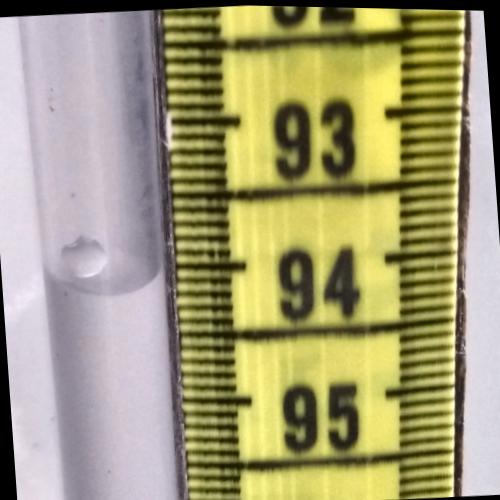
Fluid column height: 94.2 cm